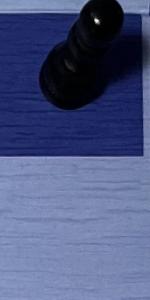
Label: Empty